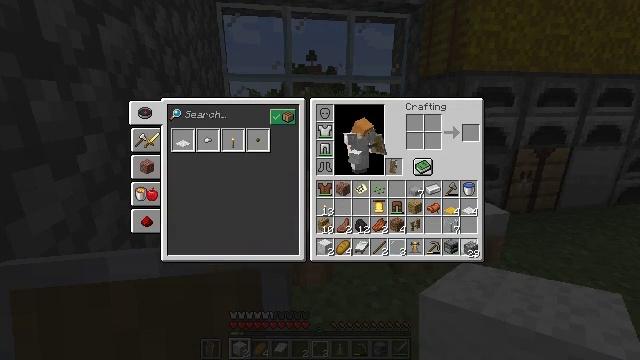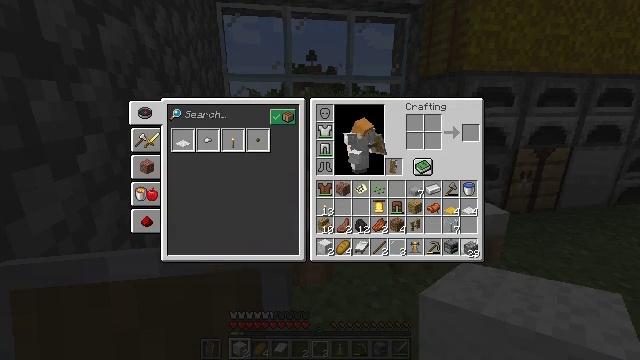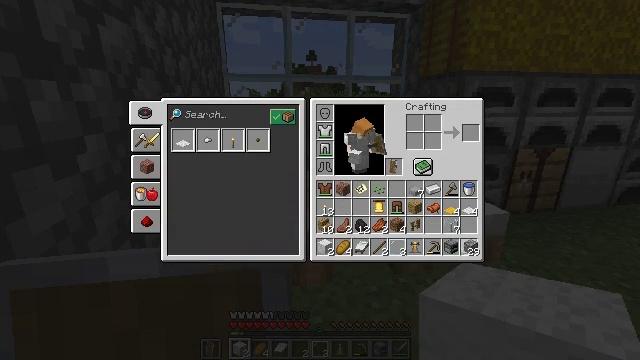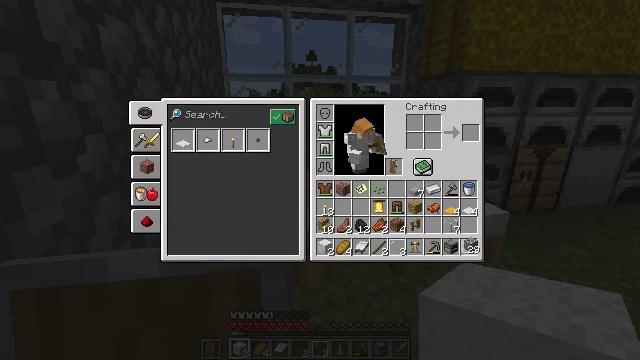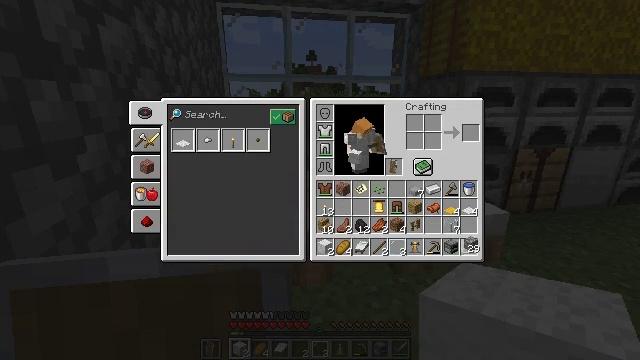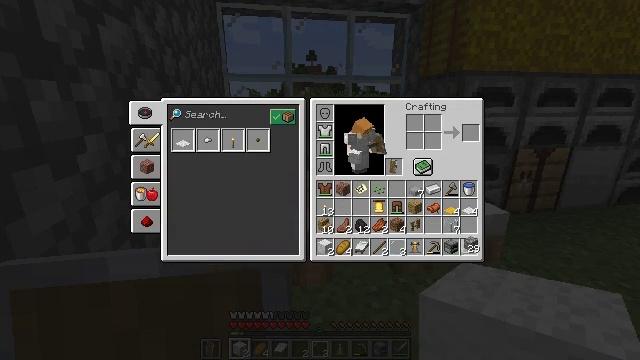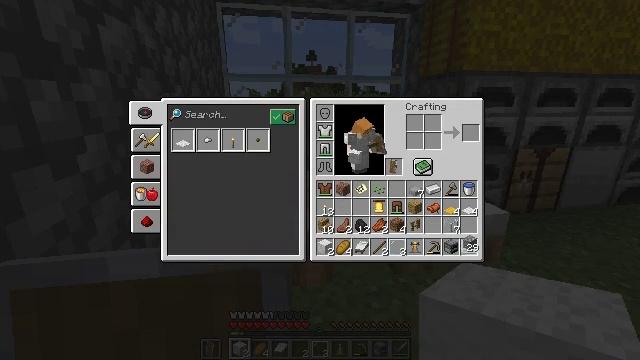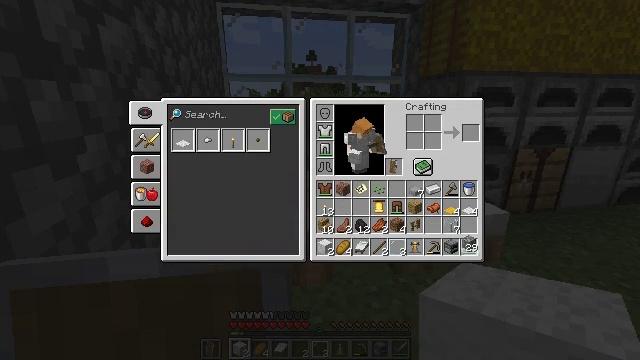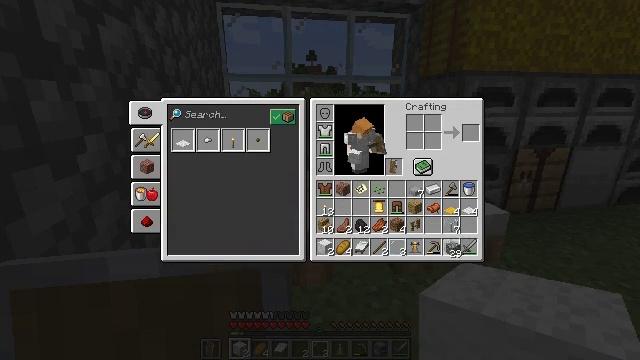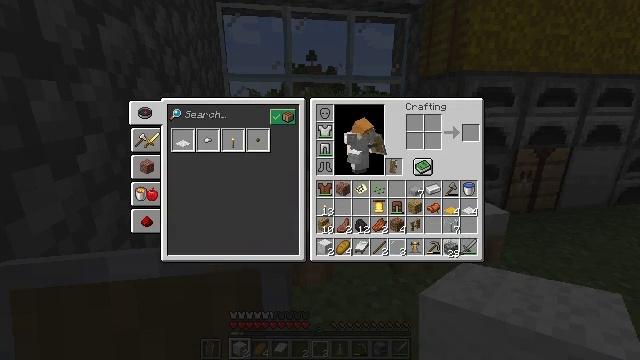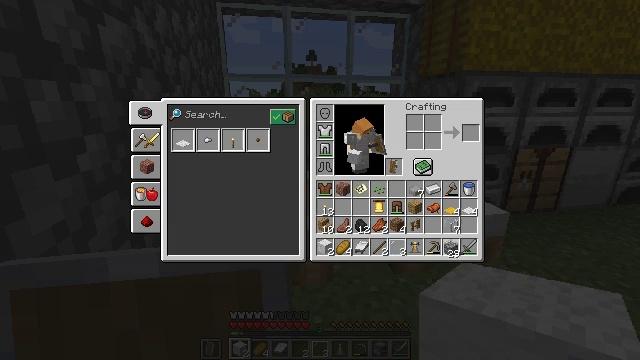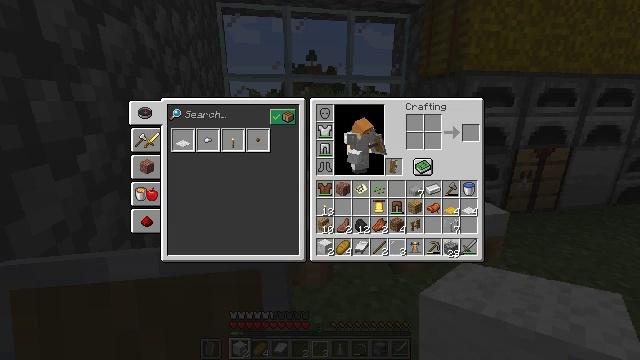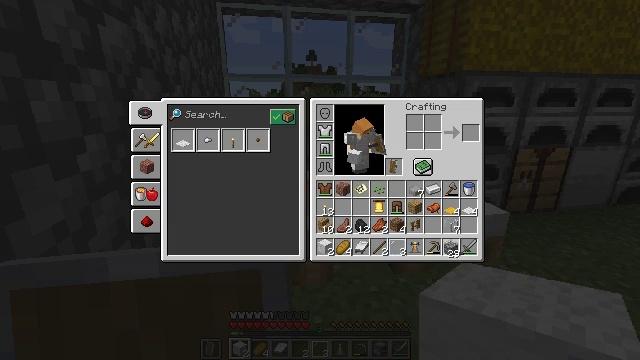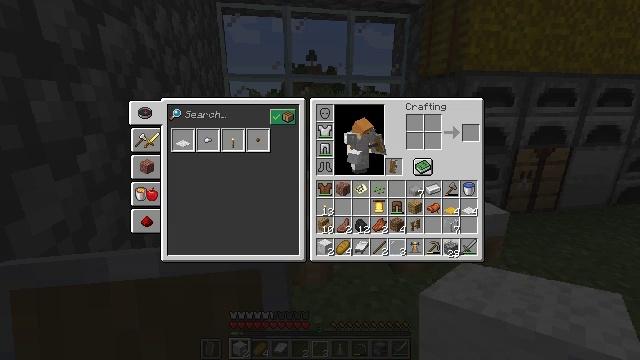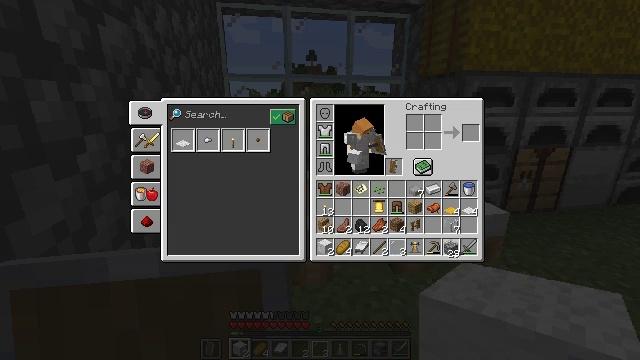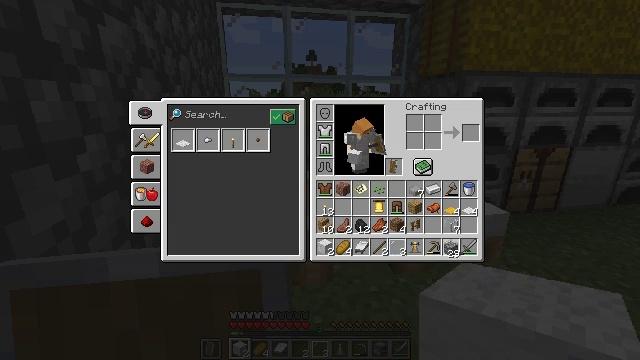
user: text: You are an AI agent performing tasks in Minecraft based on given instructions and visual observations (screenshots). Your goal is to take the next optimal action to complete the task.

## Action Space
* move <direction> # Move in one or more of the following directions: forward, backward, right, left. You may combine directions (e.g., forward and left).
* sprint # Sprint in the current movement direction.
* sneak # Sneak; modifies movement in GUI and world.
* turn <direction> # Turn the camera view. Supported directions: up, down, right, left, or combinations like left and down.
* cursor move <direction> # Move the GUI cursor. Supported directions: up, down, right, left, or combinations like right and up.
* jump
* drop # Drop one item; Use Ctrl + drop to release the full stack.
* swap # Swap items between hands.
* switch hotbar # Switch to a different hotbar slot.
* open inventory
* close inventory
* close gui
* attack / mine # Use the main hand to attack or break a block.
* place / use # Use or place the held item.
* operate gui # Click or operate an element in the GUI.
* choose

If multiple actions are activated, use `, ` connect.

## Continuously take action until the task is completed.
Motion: motion action
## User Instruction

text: Break the dirt block.
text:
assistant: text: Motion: no_op
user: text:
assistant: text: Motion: no_op
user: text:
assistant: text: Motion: no_op
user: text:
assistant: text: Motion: no_op
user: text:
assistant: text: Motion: no_op
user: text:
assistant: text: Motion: no_op
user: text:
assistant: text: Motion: no_op
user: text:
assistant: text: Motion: cursor move left
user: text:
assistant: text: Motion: no_op
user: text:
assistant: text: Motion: no_op
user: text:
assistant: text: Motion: no_op
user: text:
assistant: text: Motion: no_op
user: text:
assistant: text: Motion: operate gui
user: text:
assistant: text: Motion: operate gui
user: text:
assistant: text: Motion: operate gui
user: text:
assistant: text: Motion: no_op
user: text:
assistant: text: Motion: no_op
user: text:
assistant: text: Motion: no_op
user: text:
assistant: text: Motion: no_op
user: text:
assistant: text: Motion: cursor move left and up
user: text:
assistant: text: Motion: cursor move left
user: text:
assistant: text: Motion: no_op
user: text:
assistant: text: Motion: no_op
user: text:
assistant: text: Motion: no_op
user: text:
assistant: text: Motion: no_op
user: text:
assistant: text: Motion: operate gui
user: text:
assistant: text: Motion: operate gui
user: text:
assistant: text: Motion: no_op
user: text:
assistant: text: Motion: no_op
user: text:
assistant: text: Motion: no_op